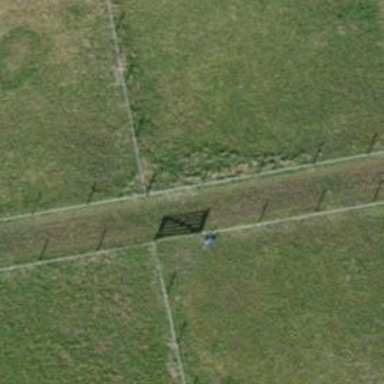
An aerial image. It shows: Gate.